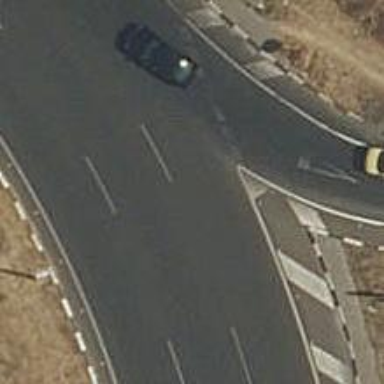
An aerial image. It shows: Roundabout at tertiary road junction.